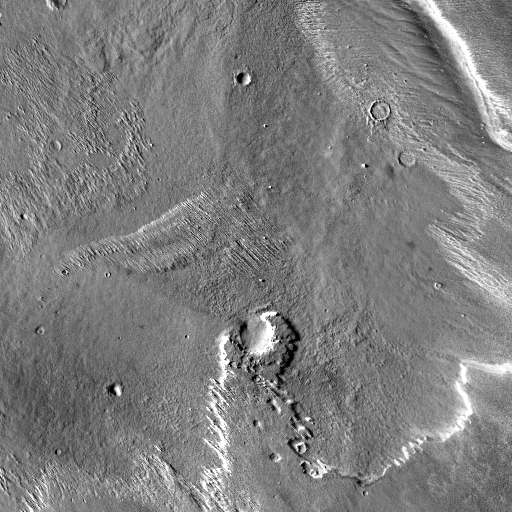
Crater classes present: Background, Other, Buried